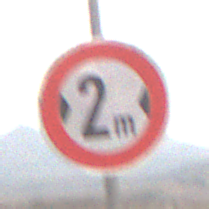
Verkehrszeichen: TatsaechlicheBreite2
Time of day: MorningAfternoon
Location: Outdoor (Nature)
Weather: Overcast
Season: NotSpecified
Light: Natural